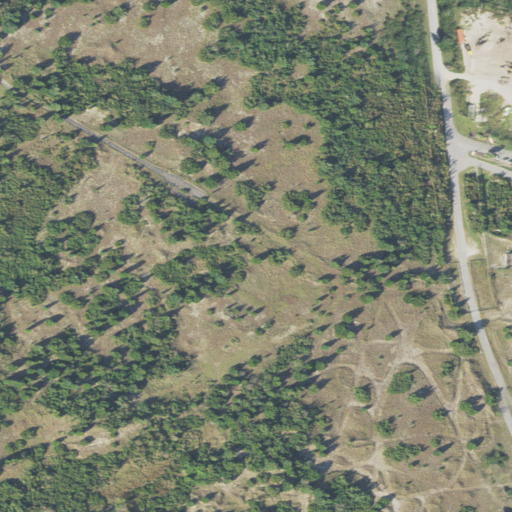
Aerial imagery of island in North Carolina named Radio Island containing barren land, open development, medium intensity development, low intensity development, and evergreen forest